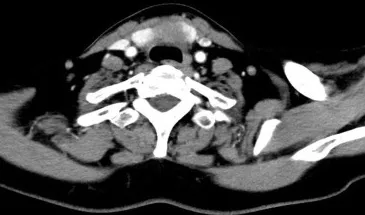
Preoperative CT scan of the patient. (C, D) Contrast-enhanced CT of the neck (horizontal plane).
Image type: radiology (ct)